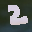
Label: 2